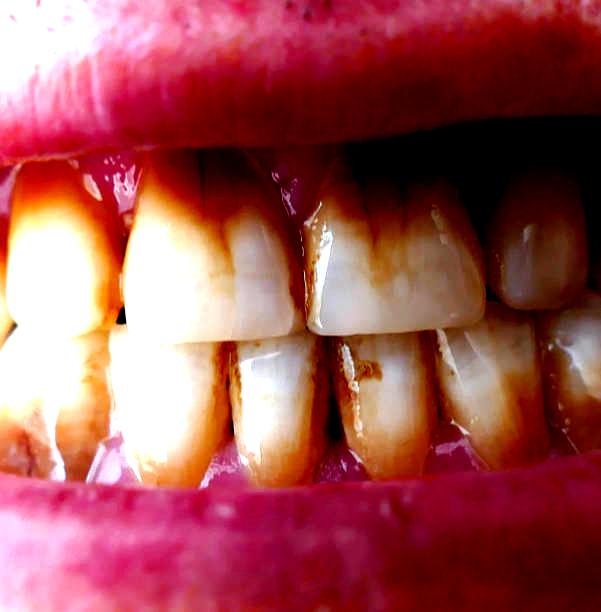
Condition: Calculus